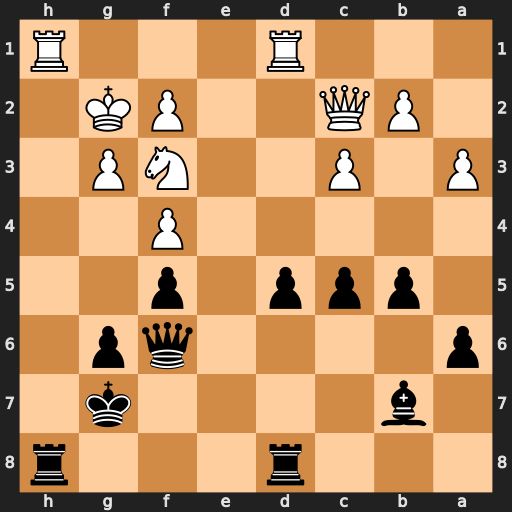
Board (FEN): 3r3r/1b4k1/p4qp1/1ppp1p2/5P2/P1P2NP1/1PQ2PK1/3R3R
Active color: b
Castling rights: -
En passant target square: -
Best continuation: Rxh1 Kxh1 d4